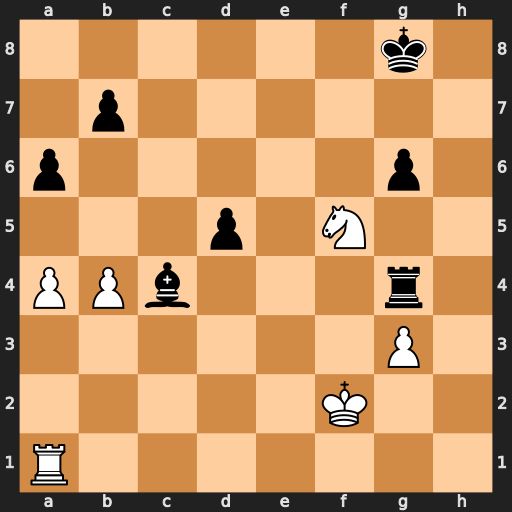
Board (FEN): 6k1/1p6/p5p1/3p1N2/PPb3r1/6P1/5K2/R7
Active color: w
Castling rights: -
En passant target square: -
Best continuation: Nh6+ Kf8 Nxg4